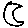
Label: moon